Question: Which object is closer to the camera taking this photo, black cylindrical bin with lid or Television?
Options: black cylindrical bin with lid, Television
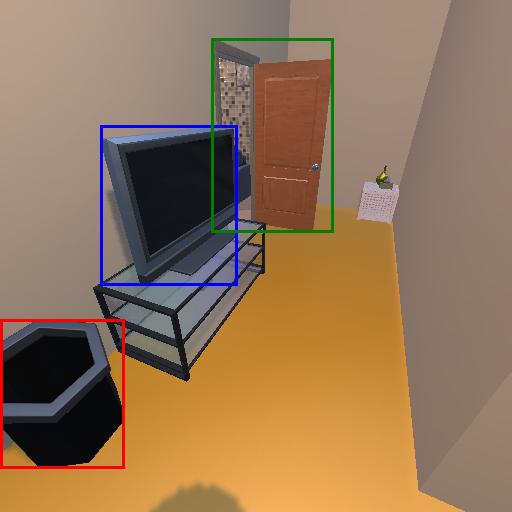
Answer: black cylindrical bin with lid